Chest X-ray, AP view. Patient: 80 years old, sex F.
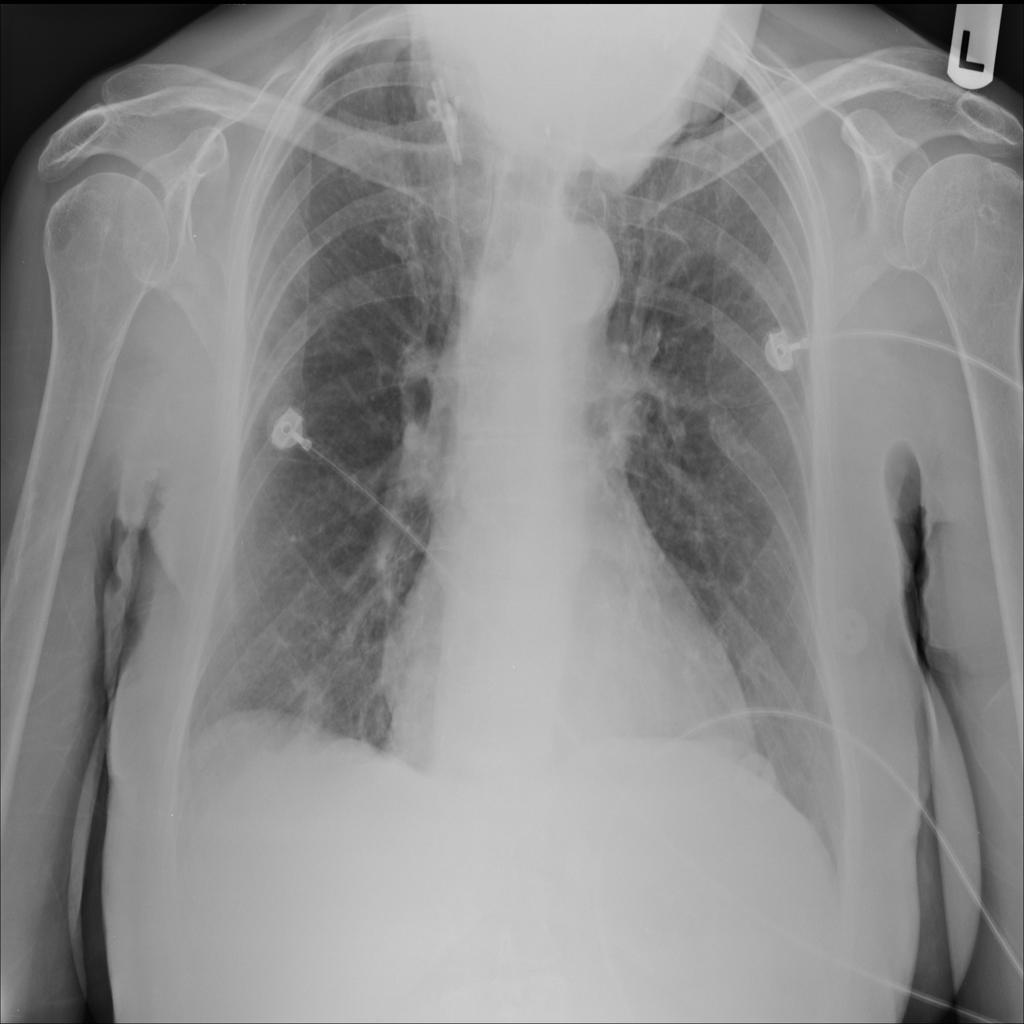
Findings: No Finding